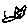
Label: cat